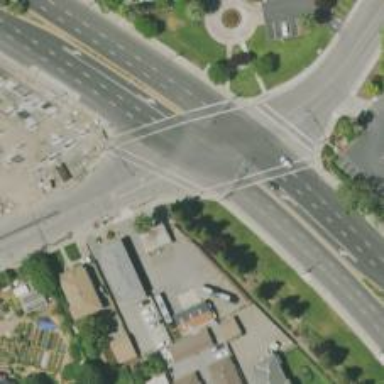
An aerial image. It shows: Solid stop line on the road.